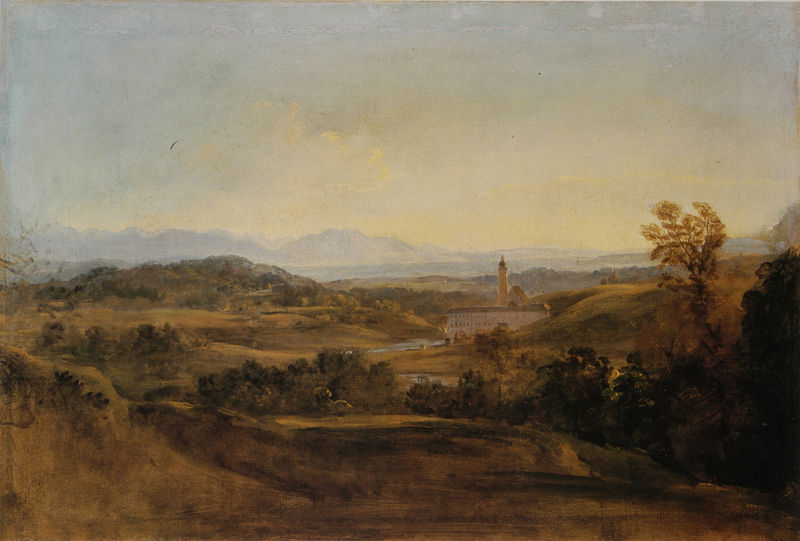
Titel: Dietramszell
Künstler: Johann Georg von Dillis
Standort: München
Institution: Bayerische Staatsgemäldesammlungen
Schlagwörter: baum, berg, blau, blätter, dunkel, gemälde, himmel, laub, schatten, vogel, wasser, weiß, wolken, bäume, fluss, gelb, grün, kirchturm, landschaft, ocker, see, stadt, teich, ufer, abend, braun, fenster, grau, hell, hintergrund, licht, orange, strasse, ausblick, blick, dach, gebäude, gras, haus, rot, schloss, tier, weg, wiese, wolke, beige, malerei, barock, niederlande, öl, bach, dämmerung, ebene, erde, feld, felder, ferne, flusslauf, horizont, häuser, hügel, natur, strauch, weite, wind, zweige, busch, büsche, gebüsch, gewässer, kirche, pfad, sonne, sträucher, wiesen, gold, tal, wald, anhöhe, fliegen, pferd, turm, himmelblau, düster, ansicht, schule, acker, warm, berge, gebirge, dorf, bergkette, dunst, sonnenuntergang, tag, landschaftsmalerei, vegetation, herbst, hügellandschaft, idylle, silhouette, kuppel, böschung, romantik, ölgemälde, deutsch, abendrot, steppe, grass, burg, bayern, kirchenturm, kloster, palast, einöde, alpen, schweben, flusslandschaft, leinwand, verwischt, malerisch, hügelig, residenz, romantisch, geäst, brauntöne, wurst, tonig, wäldchen, gesträuch, flämisch, verblauung, plateau, abtei, hügelkette, ind, mittelgebirge, höhen, landschaftsgemälde, schwirren, böschungen, hgelig, panofski, sträuder, terbrouch, brache, büsche+, weites land